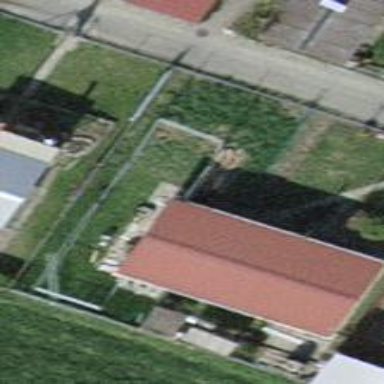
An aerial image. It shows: Shed.